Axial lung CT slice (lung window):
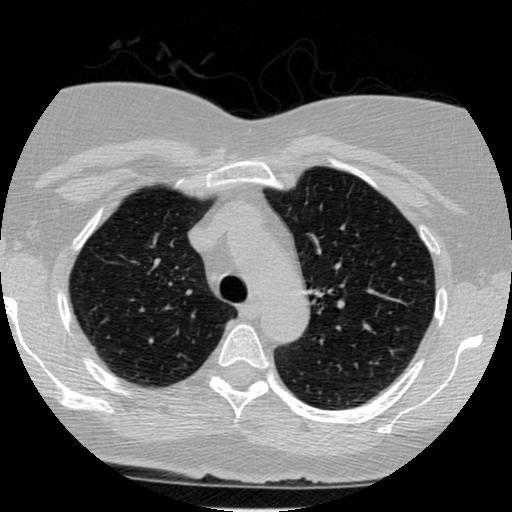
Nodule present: no